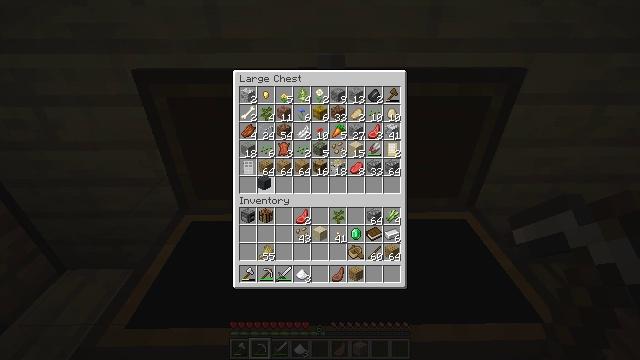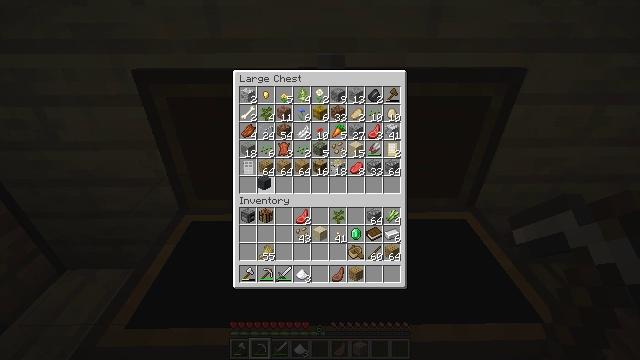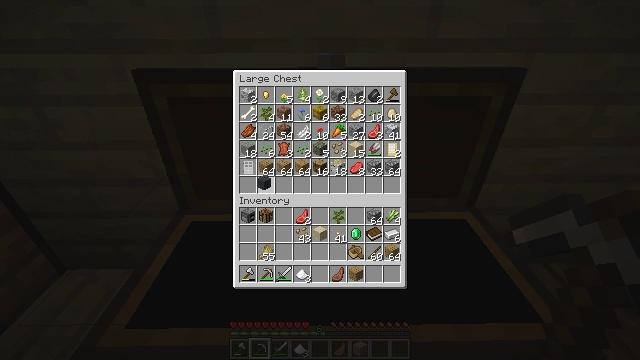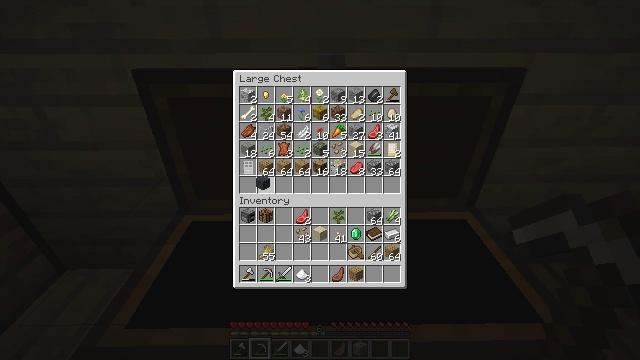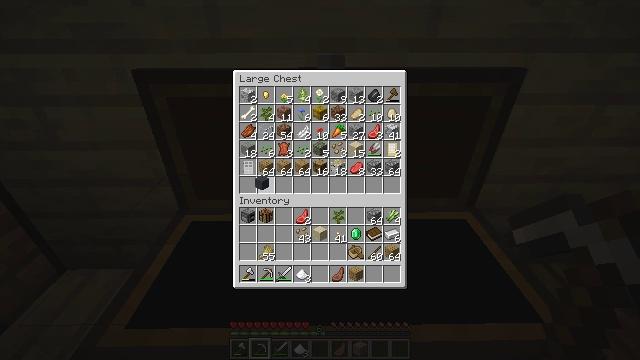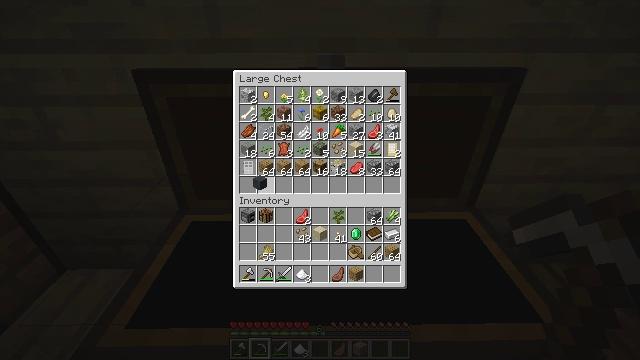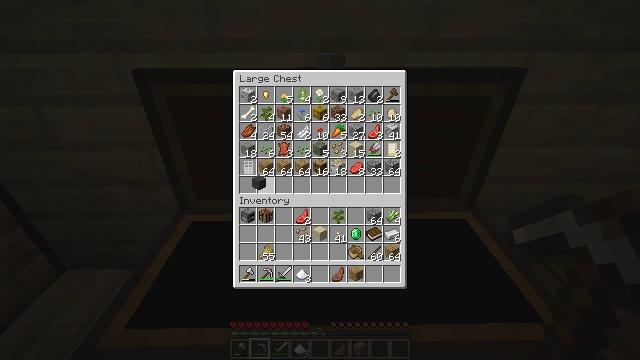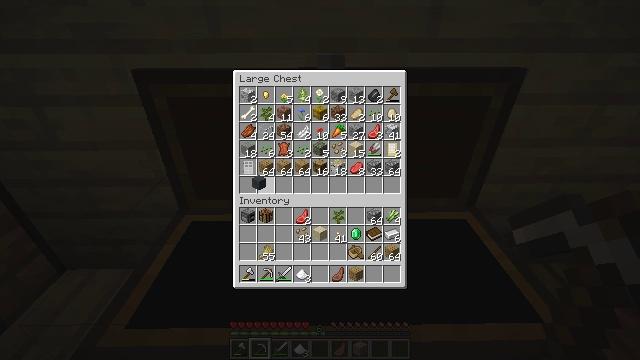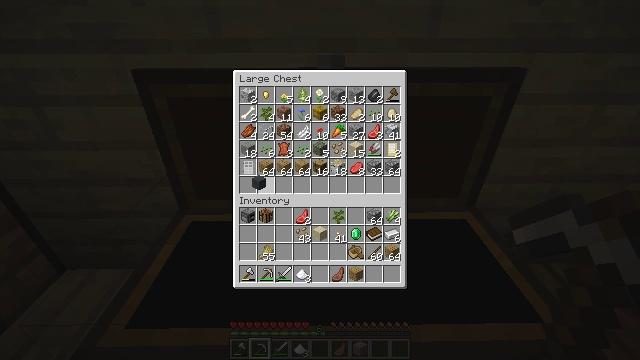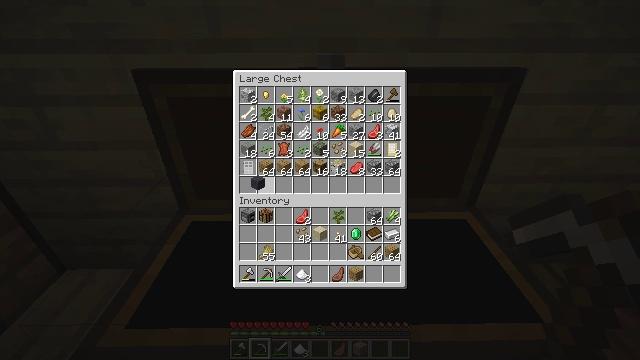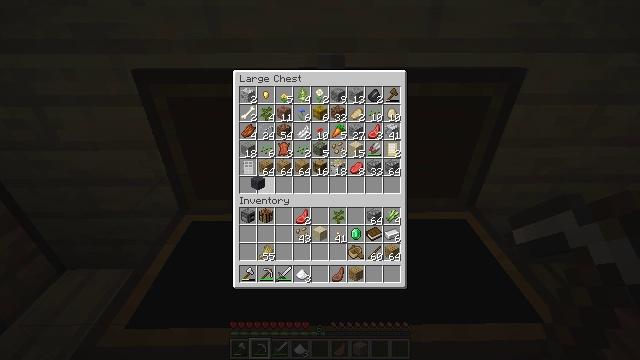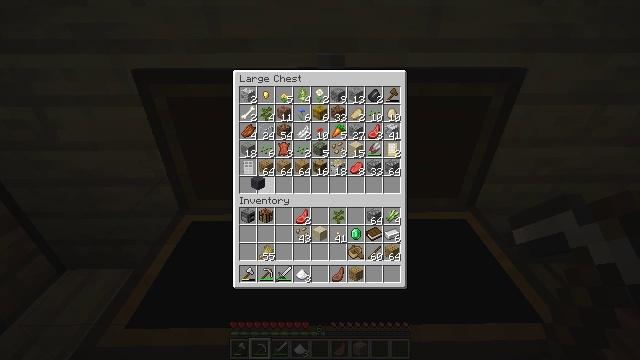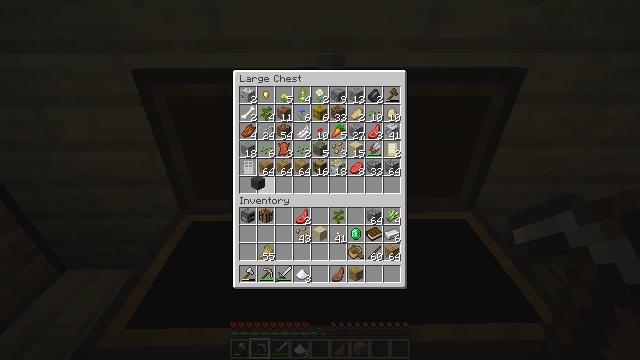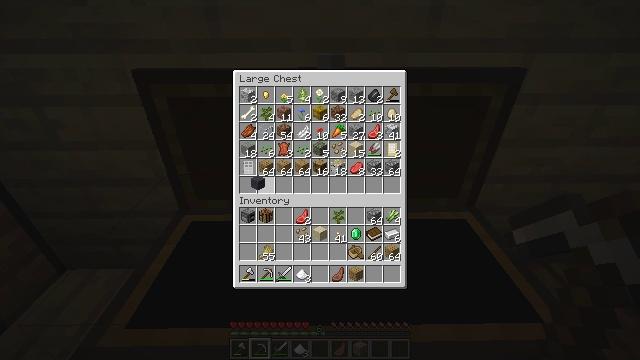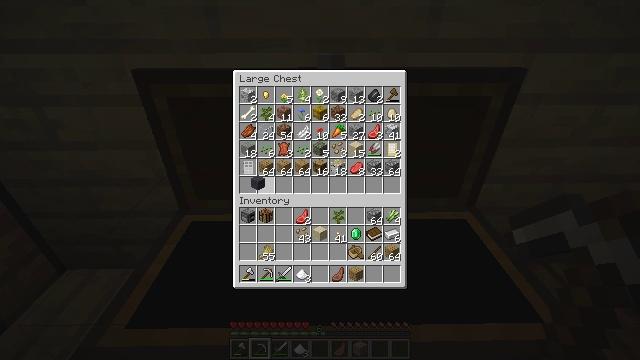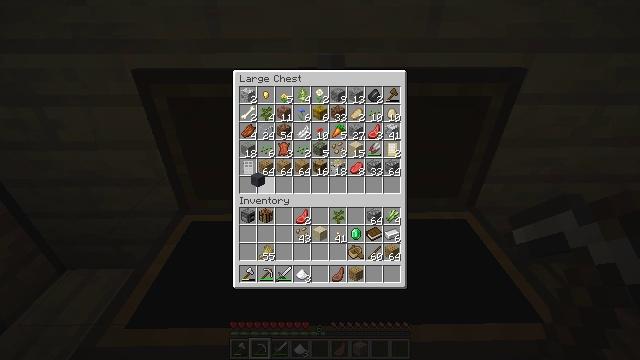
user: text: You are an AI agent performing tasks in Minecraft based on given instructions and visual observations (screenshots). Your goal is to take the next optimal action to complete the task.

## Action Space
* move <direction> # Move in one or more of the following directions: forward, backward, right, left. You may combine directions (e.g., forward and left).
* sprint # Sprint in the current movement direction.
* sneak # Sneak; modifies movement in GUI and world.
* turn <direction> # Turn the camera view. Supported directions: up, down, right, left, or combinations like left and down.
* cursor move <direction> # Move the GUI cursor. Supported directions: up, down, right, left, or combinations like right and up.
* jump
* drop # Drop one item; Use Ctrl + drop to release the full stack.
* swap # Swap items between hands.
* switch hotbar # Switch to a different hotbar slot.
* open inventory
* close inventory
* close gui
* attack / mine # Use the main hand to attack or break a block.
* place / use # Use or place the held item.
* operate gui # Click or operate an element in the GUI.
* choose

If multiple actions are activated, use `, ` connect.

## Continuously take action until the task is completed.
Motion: motion action
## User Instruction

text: Drop a cooked porkchop.
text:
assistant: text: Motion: no_op
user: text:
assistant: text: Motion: no_op
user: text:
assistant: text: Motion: no_op
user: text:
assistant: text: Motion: no_op
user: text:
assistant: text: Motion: no_op
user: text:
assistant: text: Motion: no_op
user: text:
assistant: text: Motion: no_op
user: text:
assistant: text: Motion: no_op
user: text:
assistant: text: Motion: no_op
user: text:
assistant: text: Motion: no_op
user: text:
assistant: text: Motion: no_op
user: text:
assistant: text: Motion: no_op
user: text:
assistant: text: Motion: no_op
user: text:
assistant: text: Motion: no_op
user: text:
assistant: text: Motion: no_op
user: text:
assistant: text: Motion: cursor move up
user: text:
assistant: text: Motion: cursor move right and up
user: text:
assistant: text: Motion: cursor move right and up
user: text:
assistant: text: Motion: no_op
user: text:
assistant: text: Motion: no_op
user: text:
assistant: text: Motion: no_op
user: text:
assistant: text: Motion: no_op
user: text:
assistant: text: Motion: no_op
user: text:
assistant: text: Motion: no_op
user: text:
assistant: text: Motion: no_op
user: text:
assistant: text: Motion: cursor move left and down
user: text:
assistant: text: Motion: no_op
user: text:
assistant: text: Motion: cursor move left and down
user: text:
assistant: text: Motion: no_op
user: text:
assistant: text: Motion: no_op